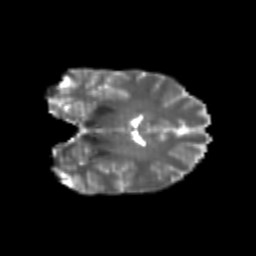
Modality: T2w
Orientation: coronal
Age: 20
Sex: female
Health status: healthy
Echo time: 0.074 s